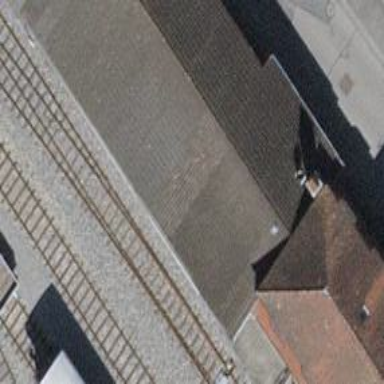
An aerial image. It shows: View of railway yard.